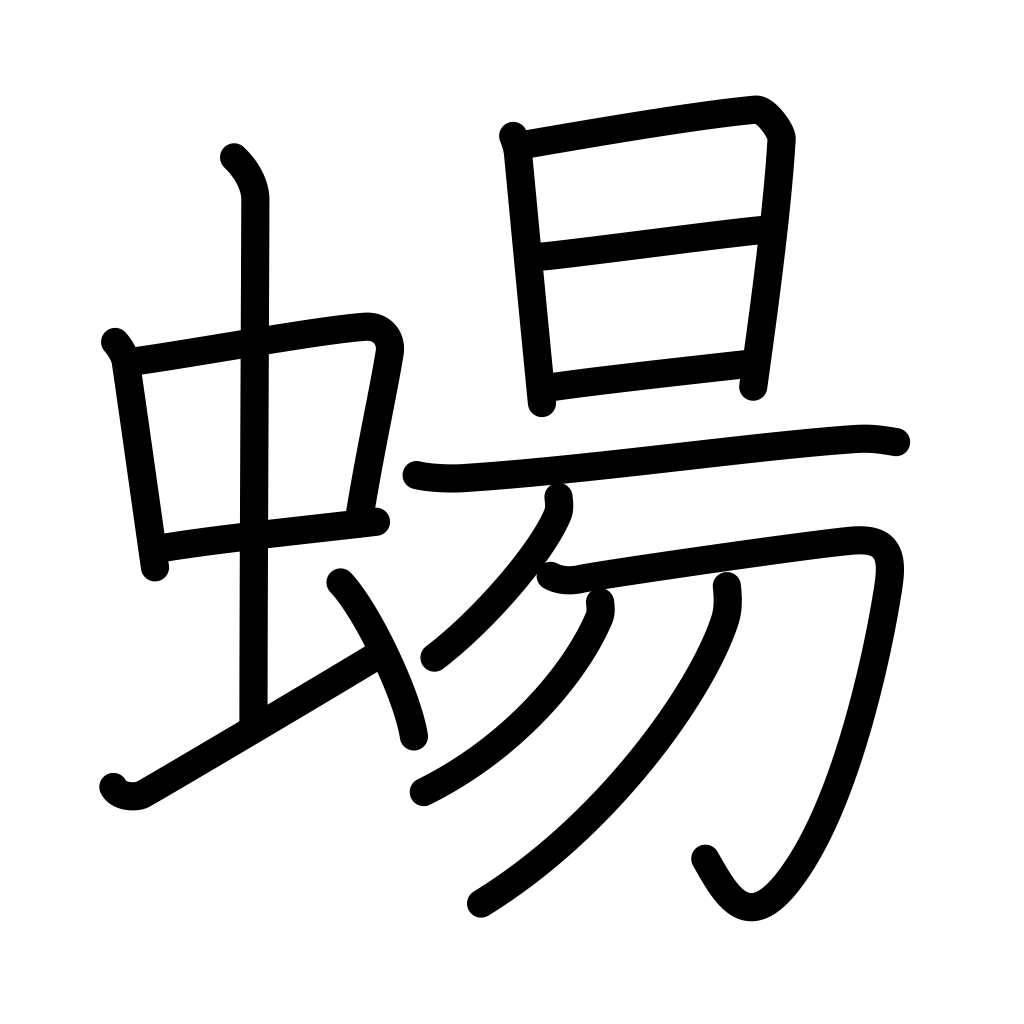
Meaning: lizard